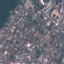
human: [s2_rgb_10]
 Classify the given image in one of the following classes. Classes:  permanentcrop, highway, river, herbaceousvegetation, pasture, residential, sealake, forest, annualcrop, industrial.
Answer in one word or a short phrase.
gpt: Residential